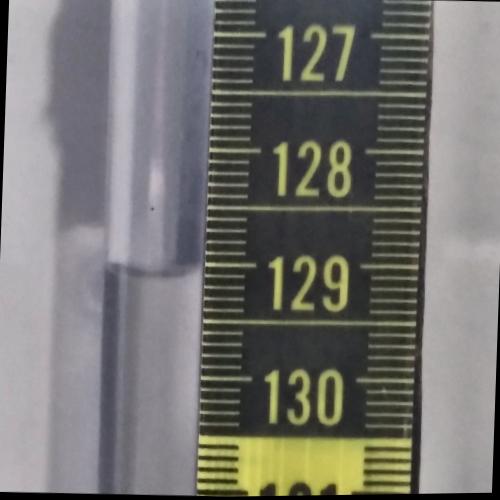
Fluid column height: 129.1 cm